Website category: phone
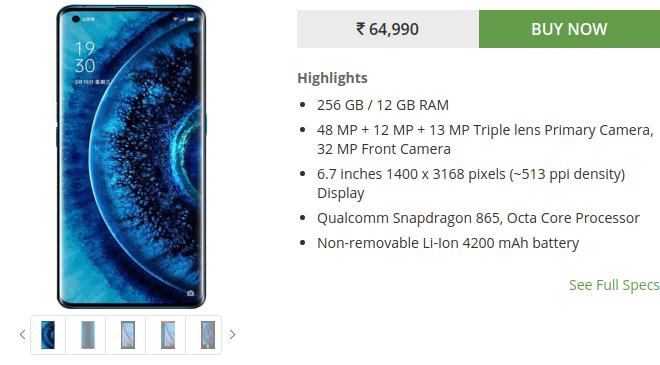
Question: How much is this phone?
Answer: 64,990

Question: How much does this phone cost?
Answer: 64,990

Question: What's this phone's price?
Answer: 64,990

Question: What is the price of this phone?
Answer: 64,990

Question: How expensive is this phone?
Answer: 64,990

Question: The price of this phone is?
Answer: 64,990

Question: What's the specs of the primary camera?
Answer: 48 MP + 12 MP + 13 MP Triple lens Primary Camera

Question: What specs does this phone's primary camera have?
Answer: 48 MP + 12 MP + 13 MP Triple lens Primary Camera

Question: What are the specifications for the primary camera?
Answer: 48 MP + 12 MP + 13 MP Triple lens Primary Camera

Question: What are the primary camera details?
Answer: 48 MP + 12 MP + 13 MP Triple lens Primary Camera

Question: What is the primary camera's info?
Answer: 48 MP + 12 MP + 13 MP Triple lens Primary Camera

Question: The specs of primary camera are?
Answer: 48 MP + 12 MP + 13 MP Triple lens Primary Camera

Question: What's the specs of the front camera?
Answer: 32 MP Front Camera

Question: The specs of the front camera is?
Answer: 32 MP Front Camera

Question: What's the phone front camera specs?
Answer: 32 MP Front Camera

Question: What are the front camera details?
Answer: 32 MP Front Camera

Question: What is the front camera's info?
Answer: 32 MP Front Camera

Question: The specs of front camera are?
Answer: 32 MP Front Camera

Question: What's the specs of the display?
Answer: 6.7 inches 1400 x 3168 pixels (~513 ppi density) Display

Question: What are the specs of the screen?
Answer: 6.7 inches 1400 x 3168 pixels (~513 ppi density) Display

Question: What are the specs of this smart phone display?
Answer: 6.7 inches 1400 x 3168 pixels (~513 ppi density) Display

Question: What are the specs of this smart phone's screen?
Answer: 6.7 inches 1400 x 3168 pixels (~513 ppi density) Display

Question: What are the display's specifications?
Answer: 6.7 inches 1400 x 3168 pixels (~513 ppi density) Display

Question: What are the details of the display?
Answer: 6.7 inches 1400 x 3168 pixels (~513 ppi density) Display

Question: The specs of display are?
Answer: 6.7 inches 1400 x 3168 pixels (~513 ppi density) Display

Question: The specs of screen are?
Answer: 6.7 inches 1400 x 3168 pixels (~513 ppi density) Display

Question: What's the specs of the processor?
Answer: Qualcomm Snapdragon 865, Octa Core Processor

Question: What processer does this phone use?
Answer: Qualcomm Snapdragon 865, Octa Core Processor

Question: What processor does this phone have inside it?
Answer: Qualcomm Snapdragon 865, Octa Core Processor

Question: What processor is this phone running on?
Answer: Qualcomm Snapdragon 865, Octa Core Processor

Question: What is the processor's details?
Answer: Qualcomm Snapdragon 865, Octa Core Processor

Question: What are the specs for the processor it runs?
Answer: Qualcomm Snapdragon 865, Octa Core Processor

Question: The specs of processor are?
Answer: Qualcomm Snapdragon 865, Octa Core Processor

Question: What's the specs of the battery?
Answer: Non-removable Li-Ion 4200 mAh battery

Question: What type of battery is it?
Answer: Non-removable Li-Ion 4200 mAh battery

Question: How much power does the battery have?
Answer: Non-removable Li-Ion 4200 mAh battery

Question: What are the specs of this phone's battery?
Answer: Non-removable Li-Ion 4200 mAh battery

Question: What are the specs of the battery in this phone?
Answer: Non-removable Li-Ion 4200 mAh battery

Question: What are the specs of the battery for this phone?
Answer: Non-removable Li-Ion 4200 mAh battery

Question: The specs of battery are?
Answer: Non-removable Li-Ion 4200 mAh battery